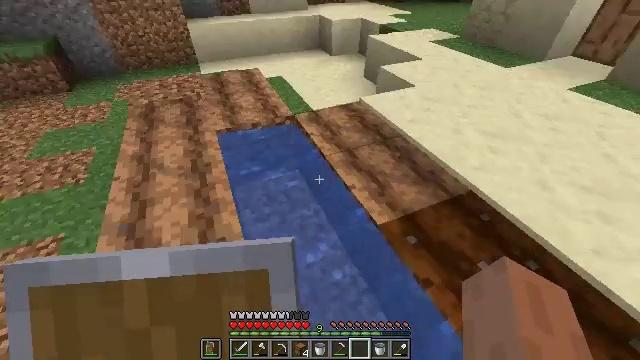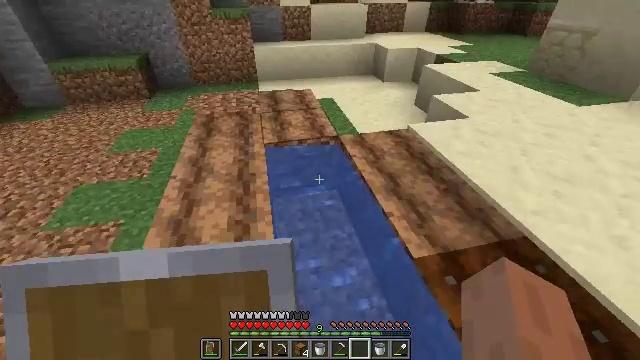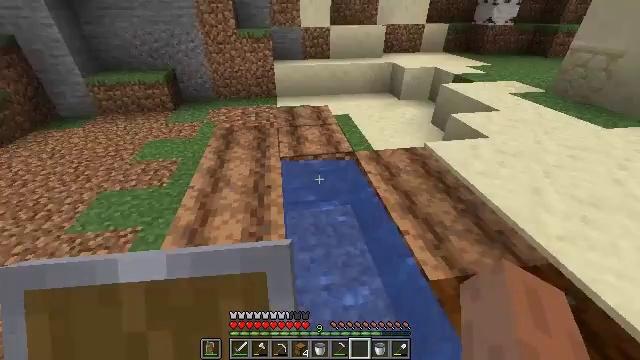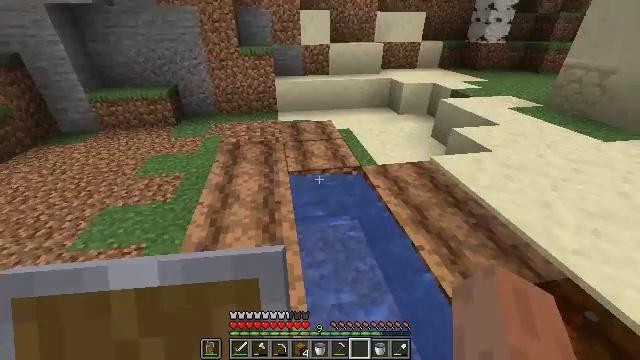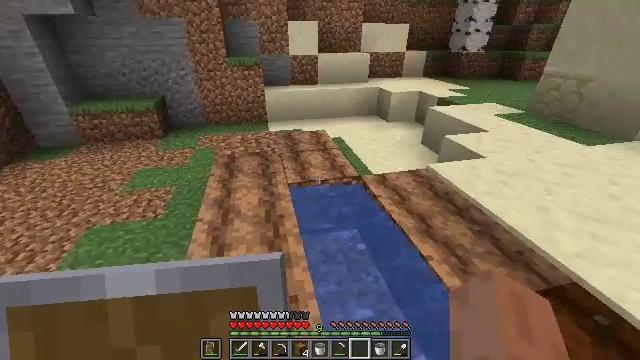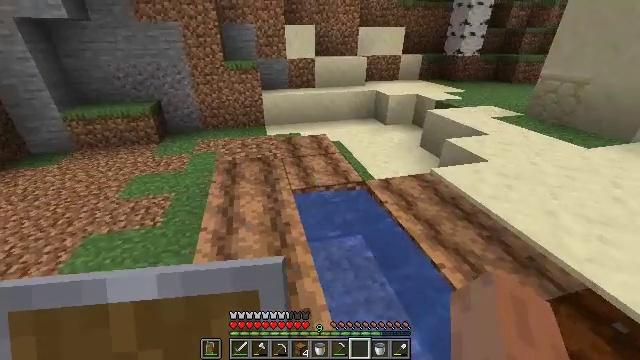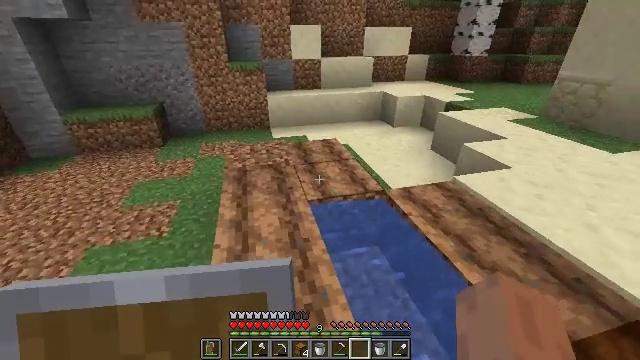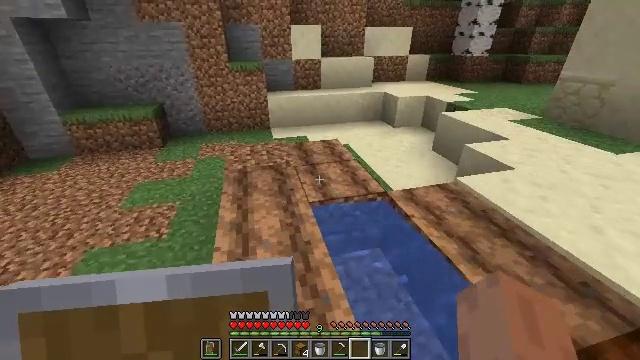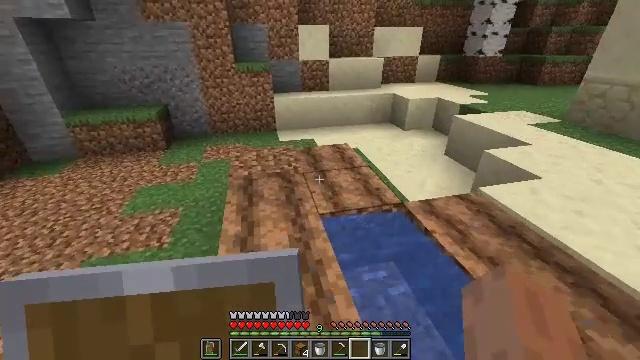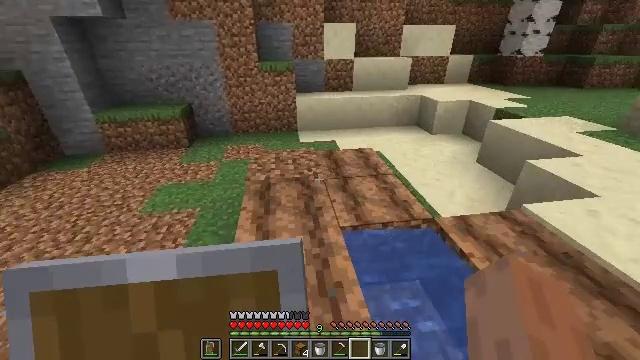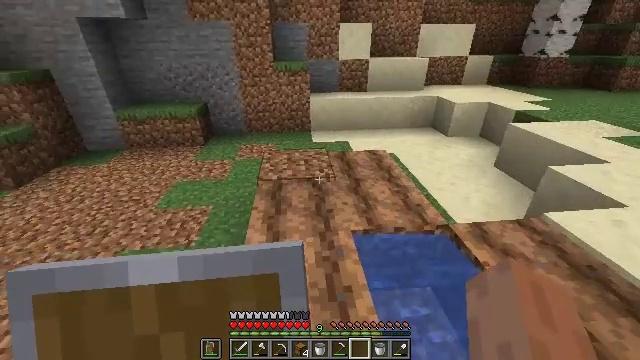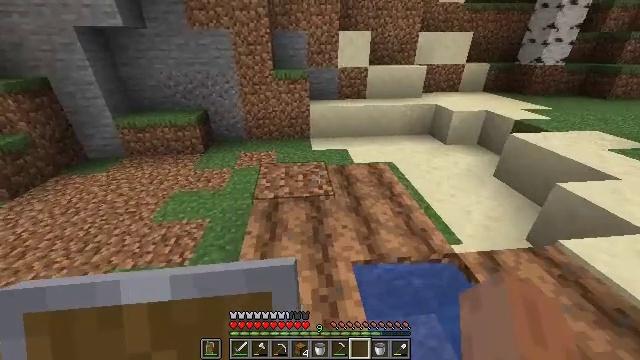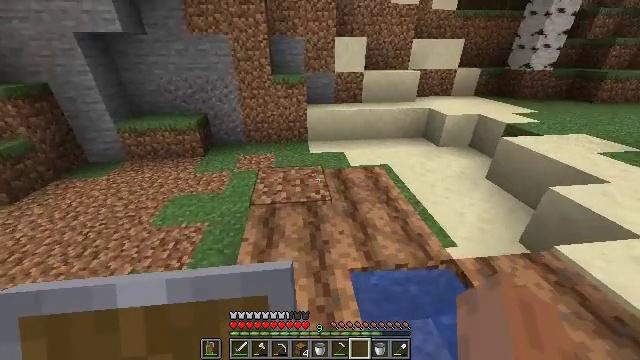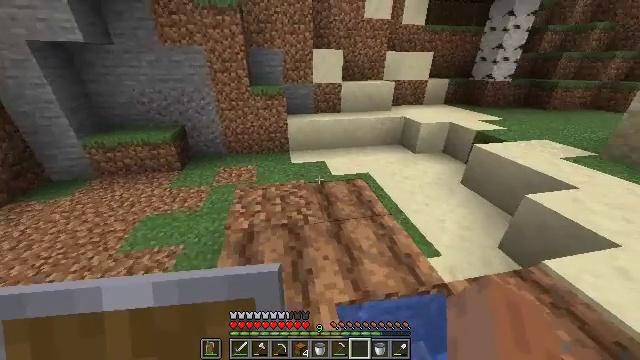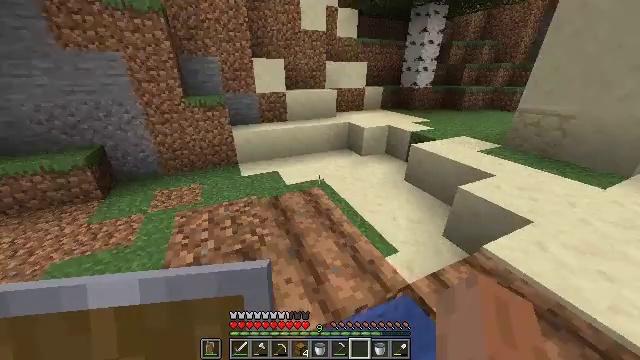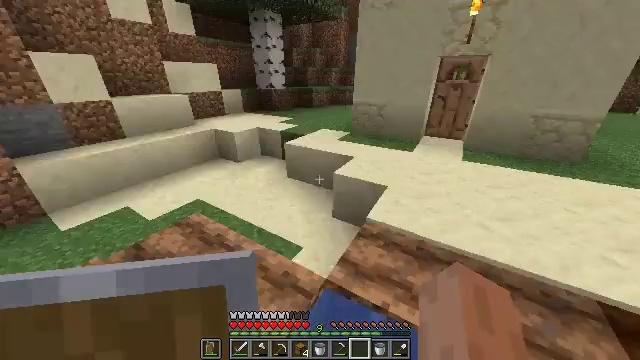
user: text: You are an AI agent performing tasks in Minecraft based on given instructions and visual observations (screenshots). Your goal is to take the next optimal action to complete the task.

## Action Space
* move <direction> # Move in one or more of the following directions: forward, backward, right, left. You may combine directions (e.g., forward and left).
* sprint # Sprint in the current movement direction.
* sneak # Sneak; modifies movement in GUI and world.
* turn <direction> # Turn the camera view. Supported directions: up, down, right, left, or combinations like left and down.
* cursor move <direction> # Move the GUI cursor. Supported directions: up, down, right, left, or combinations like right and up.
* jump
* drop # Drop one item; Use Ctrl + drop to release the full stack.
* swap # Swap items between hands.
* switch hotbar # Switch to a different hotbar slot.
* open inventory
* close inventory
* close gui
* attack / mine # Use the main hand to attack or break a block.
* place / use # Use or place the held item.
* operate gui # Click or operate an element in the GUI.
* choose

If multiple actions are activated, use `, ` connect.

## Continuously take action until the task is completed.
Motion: motion action
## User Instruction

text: Collect the red bed into your inventory.
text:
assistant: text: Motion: turn left and up
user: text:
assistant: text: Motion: move left, turn left and up
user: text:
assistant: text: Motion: move left, turn up
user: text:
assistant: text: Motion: move forward and move left, turn right and up
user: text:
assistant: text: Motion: move forward and move left, turn right
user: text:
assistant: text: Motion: move forward
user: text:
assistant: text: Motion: move forward
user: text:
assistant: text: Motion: move forward, turn left
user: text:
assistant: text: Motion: move forward, turn left
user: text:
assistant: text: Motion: move forward, sprint, turn left
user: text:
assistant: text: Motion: move forward, sprint
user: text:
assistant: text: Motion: move forward, sprint
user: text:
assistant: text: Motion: move forward, sprint, turn right
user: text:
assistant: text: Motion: move forward, turn right and up
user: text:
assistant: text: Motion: move forward, turn right
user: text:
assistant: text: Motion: move forward, turn right and up
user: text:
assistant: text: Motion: move forward, turn right
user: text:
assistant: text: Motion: move forward
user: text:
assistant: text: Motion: move forward
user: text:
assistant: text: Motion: move forward, turn right
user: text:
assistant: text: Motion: move forward, turn right
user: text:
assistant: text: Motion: move forward, turn right and up
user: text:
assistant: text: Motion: move forward
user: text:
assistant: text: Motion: move forward, jump
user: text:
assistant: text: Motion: move forward, jump
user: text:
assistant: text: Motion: move forward, jump
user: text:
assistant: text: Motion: move forward, jump
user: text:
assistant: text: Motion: move forward, jump
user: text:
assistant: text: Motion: move forward, jump
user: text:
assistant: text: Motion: move forward, turn right and up, jump